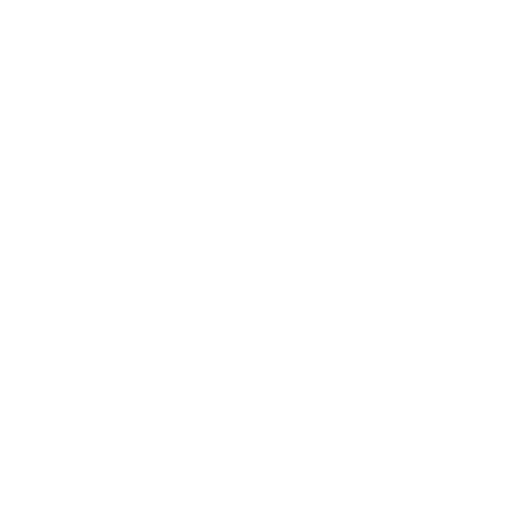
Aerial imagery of island in Alaska named Carlton Island containing only unknown